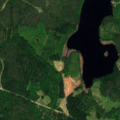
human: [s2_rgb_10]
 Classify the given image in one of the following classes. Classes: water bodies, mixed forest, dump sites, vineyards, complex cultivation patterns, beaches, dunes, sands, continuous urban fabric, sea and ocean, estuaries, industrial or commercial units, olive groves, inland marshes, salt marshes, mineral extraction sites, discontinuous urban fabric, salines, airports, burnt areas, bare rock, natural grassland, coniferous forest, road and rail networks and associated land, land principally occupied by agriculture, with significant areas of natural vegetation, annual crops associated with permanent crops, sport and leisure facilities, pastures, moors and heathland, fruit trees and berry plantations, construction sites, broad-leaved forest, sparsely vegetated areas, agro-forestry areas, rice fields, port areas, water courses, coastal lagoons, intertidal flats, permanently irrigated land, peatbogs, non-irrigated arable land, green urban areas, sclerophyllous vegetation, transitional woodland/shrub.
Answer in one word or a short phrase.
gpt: coniferous forest, mixed forest, water bodies